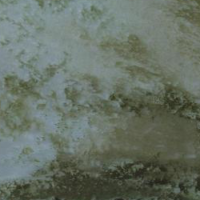
EUNIS habitat code: 14
Species observed at this site:
Cygnus olor